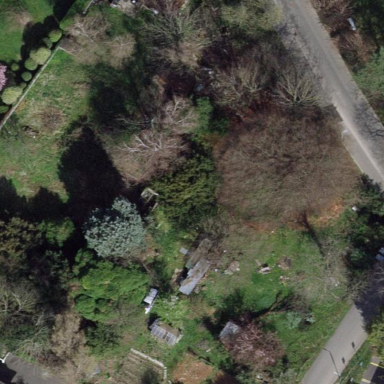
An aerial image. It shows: Garden surrounded by fence.